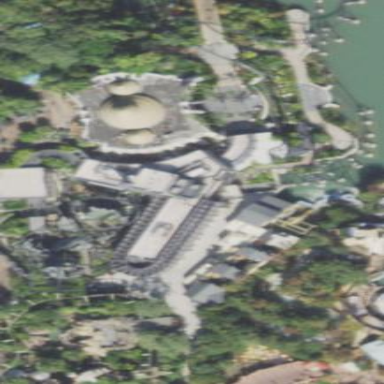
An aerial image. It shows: Building serving as the station for roller coaster attraction.